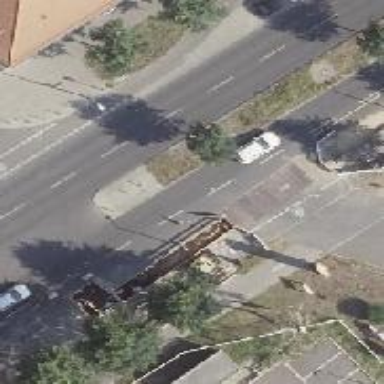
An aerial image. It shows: Unmarked crossing with pedestrian island.